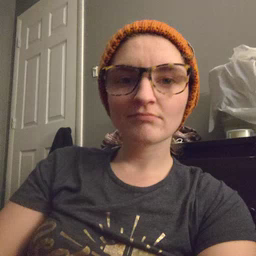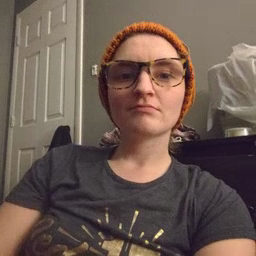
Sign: feet